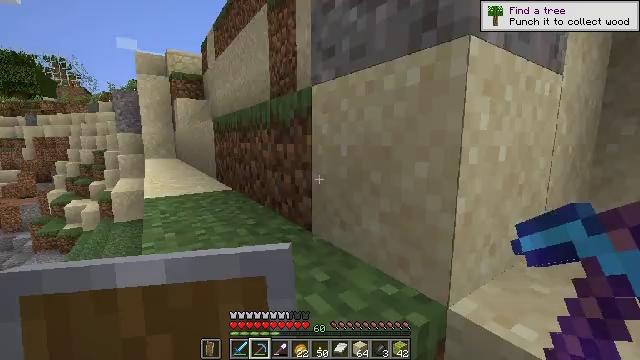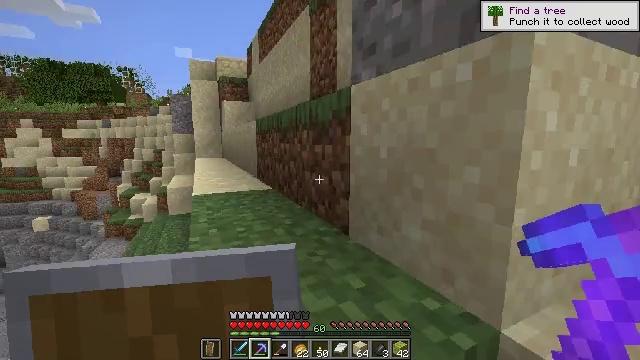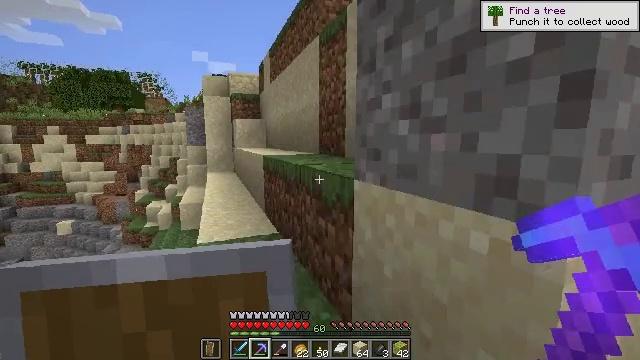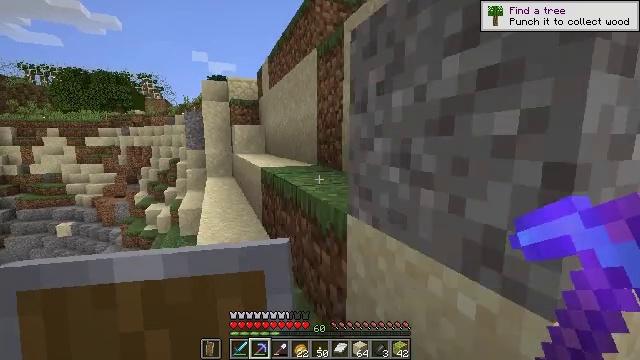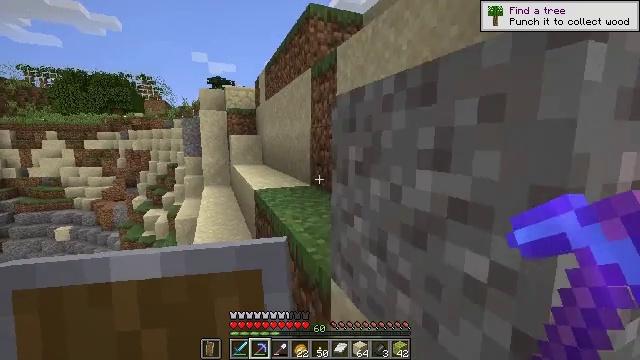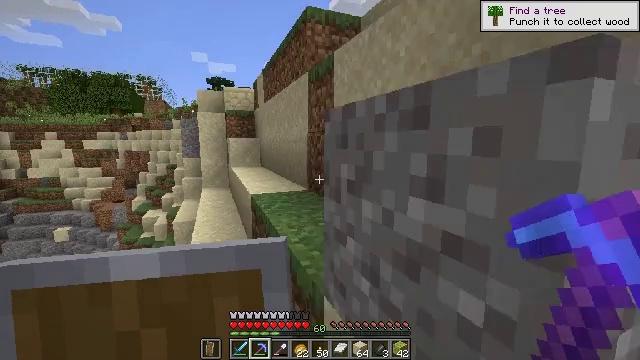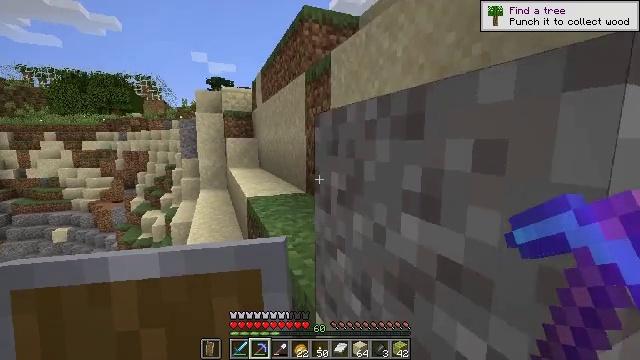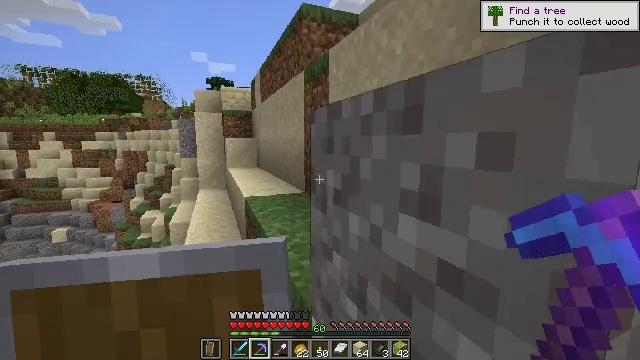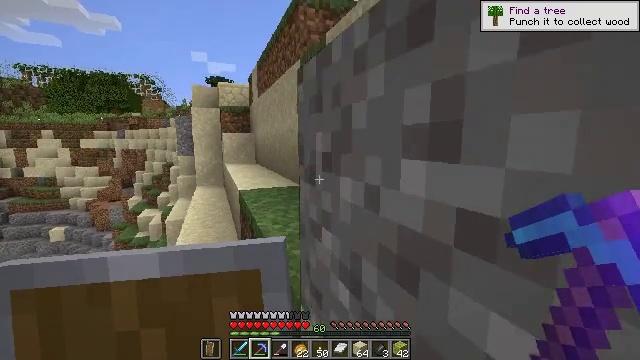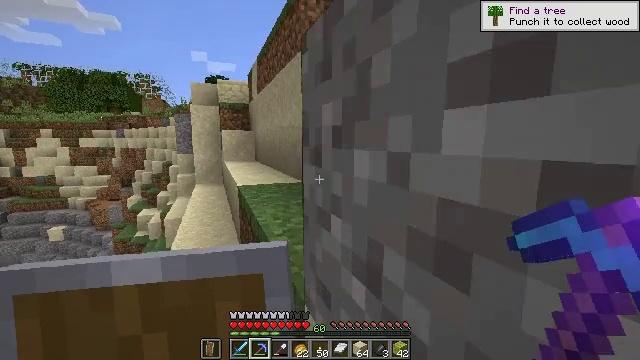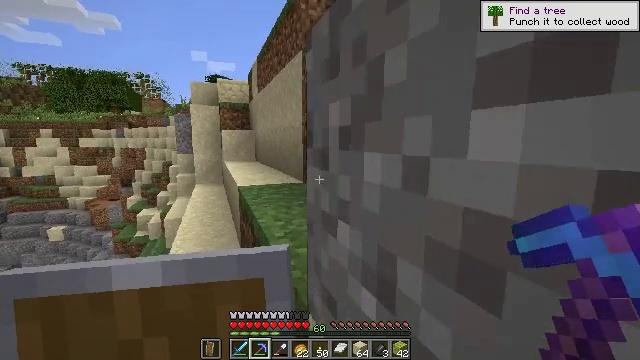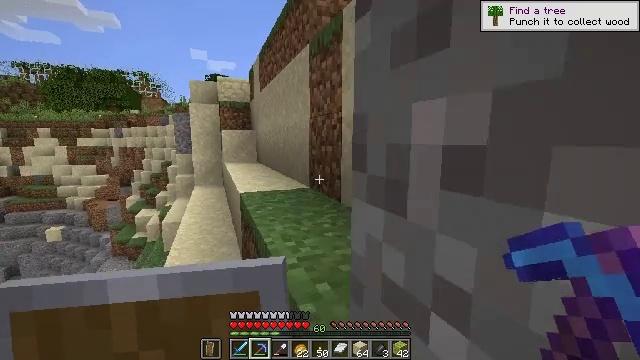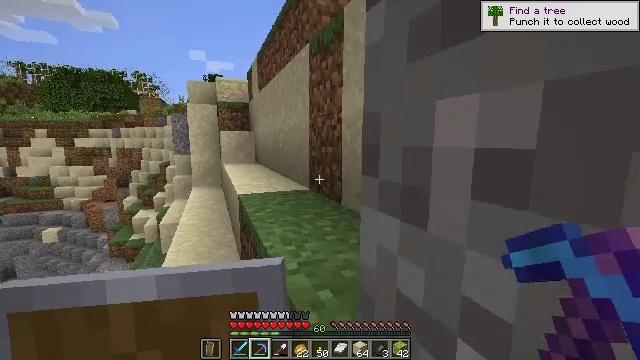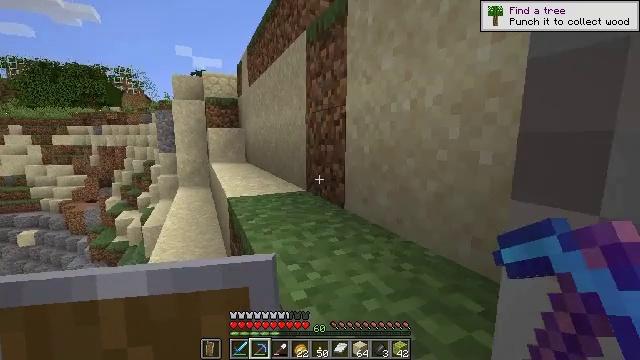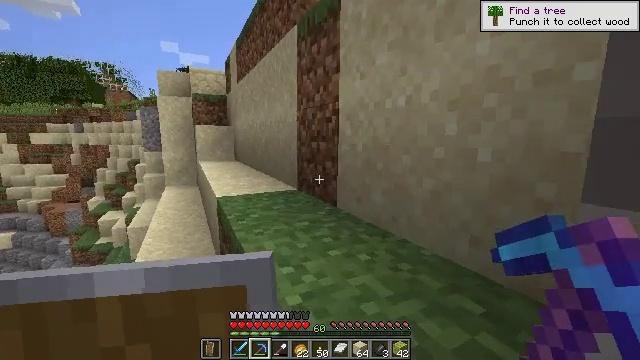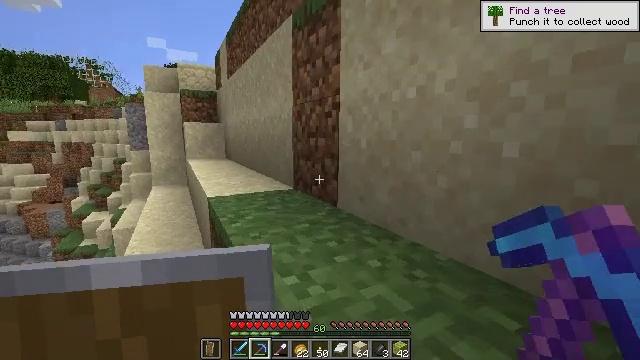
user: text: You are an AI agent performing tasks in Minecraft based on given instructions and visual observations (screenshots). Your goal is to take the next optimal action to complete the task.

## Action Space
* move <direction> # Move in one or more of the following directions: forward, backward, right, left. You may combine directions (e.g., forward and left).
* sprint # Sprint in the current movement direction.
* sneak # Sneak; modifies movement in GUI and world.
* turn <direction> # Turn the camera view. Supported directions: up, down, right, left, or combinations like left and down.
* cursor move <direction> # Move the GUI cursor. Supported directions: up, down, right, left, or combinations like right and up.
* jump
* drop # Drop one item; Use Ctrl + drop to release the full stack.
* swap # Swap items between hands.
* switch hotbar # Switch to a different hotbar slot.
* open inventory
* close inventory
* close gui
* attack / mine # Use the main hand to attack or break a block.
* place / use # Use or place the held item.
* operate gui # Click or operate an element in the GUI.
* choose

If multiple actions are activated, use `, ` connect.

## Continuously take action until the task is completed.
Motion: motion action
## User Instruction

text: Drop a bone meal.
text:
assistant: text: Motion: move forward, jump
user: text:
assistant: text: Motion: move forward, turn left, jump
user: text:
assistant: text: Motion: move forward
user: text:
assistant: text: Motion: move forward
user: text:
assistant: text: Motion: move forward
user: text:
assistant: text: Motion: move forward
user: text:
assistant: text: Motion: move forward
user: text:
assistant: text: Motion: move forward
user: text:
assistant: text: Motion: move forward
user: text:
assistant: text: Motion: move forward
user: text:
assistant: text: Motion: move forward
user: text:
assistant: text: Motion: move forward
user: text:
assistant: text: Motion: move forward, turn right
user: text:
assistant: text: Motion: move forward, turn right
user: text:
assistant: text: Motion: move forward, turn right
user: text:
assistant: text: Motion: move forward, turn right
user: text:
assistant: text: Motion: move forward, turn right and down
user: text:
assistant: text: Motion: move forward, turn right and down, jump
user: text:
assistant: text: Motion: move forward, turn right and down, jump
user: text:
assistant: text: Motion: move forward, turn right and down, jump
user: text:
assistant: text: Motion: move forward, turn right and down
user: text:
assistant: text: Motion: move forward, turn right
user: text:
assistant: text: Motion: move forward, turn right
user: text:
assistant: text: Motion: move forward, turn right
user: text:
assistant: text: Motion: move forward, turn right
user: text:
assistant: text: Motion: move forward, turn right and down
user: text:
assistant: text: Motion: move forward, turn right
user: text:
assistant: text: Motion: move forward, turn right, jump
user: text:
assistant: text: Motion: move forward, turn right, jump
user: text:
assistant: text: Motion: move forward, turn right, jump